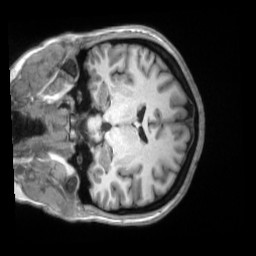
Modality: T1w
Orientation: coronal
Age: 26
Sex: female
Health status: ill
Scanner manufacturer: siemens
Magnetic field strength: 3 T
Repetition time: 2.2 s
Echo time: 0.00157 s